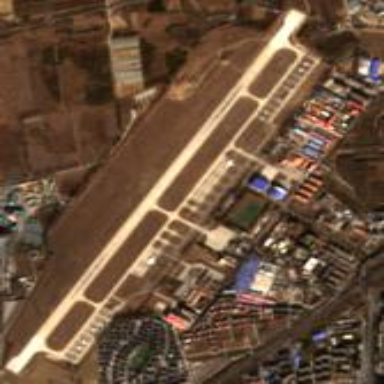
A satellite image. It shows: Military airfield located within larger aerodrome area.